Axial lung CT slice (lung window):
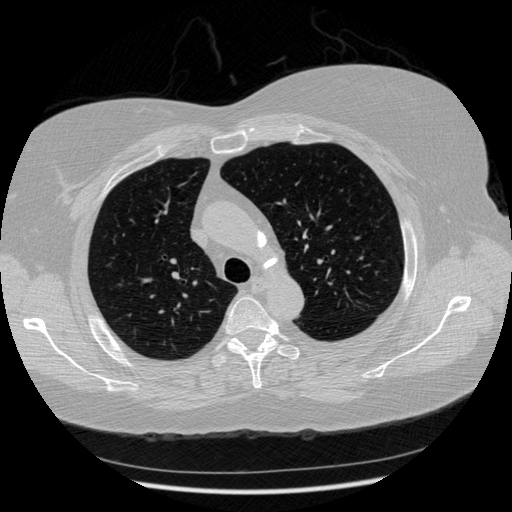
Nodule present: no